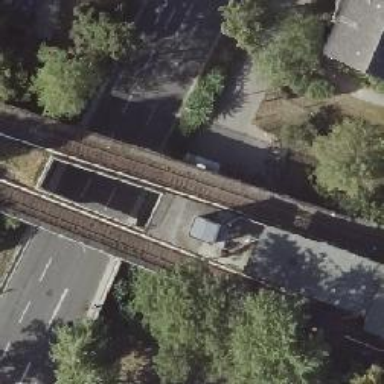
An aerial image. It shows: Bridge with bottom electrified rail for trains.